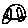
Label: car